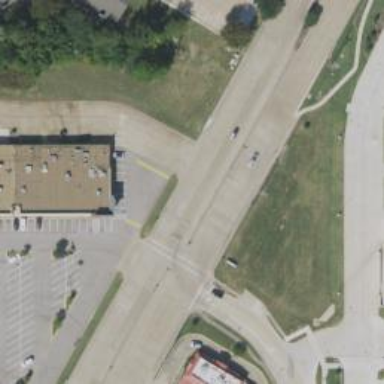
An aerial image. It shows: Secondary road with separate sidewalk.